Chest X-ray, AP view. Patient: 57 years old, sex M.
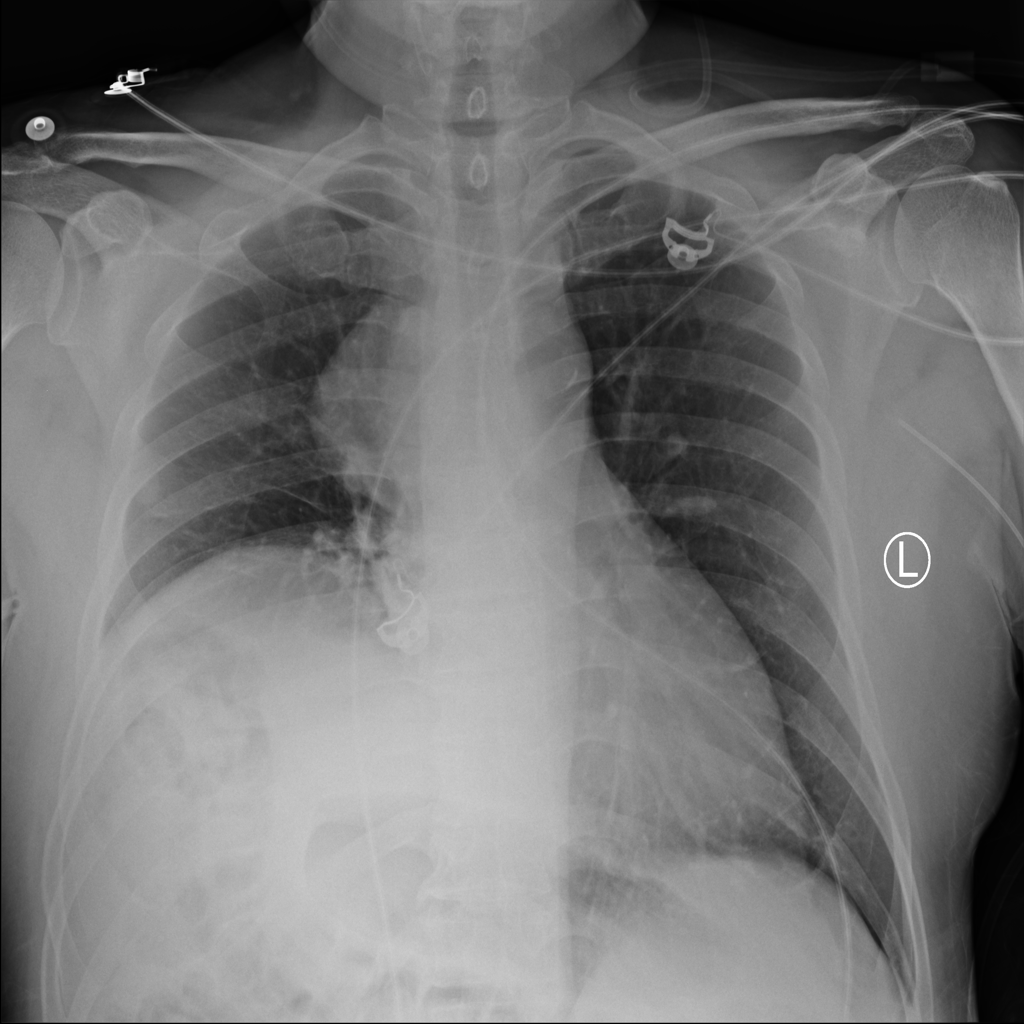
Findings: Mass